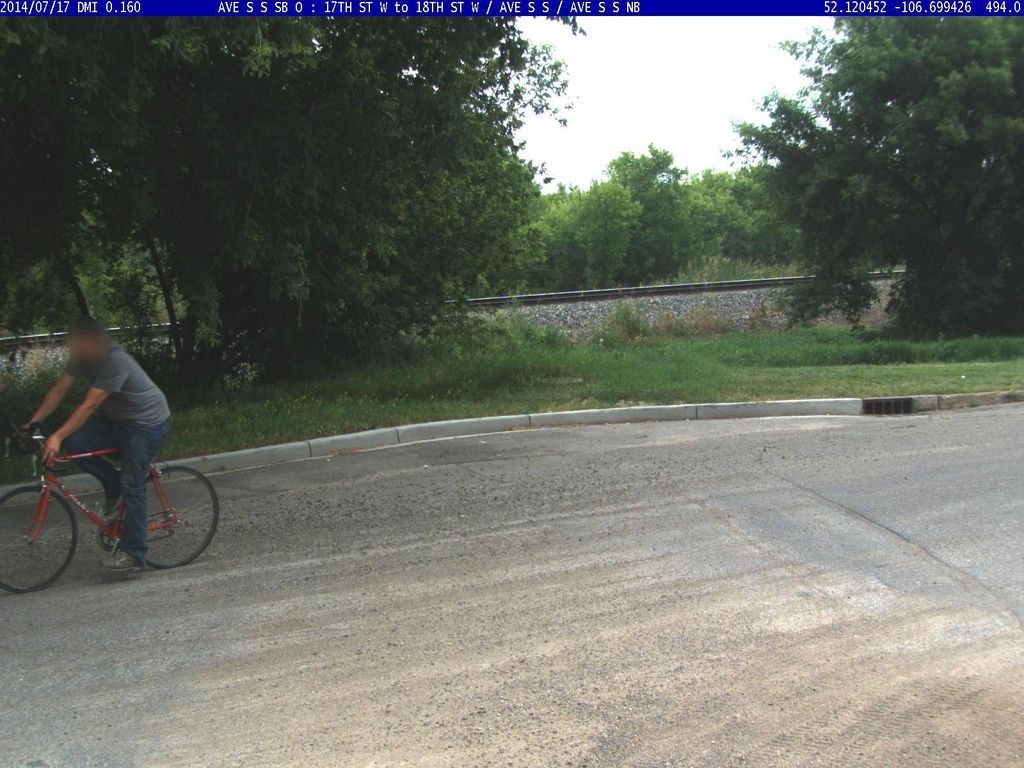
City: saskatoon